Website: apple
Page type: billing-address
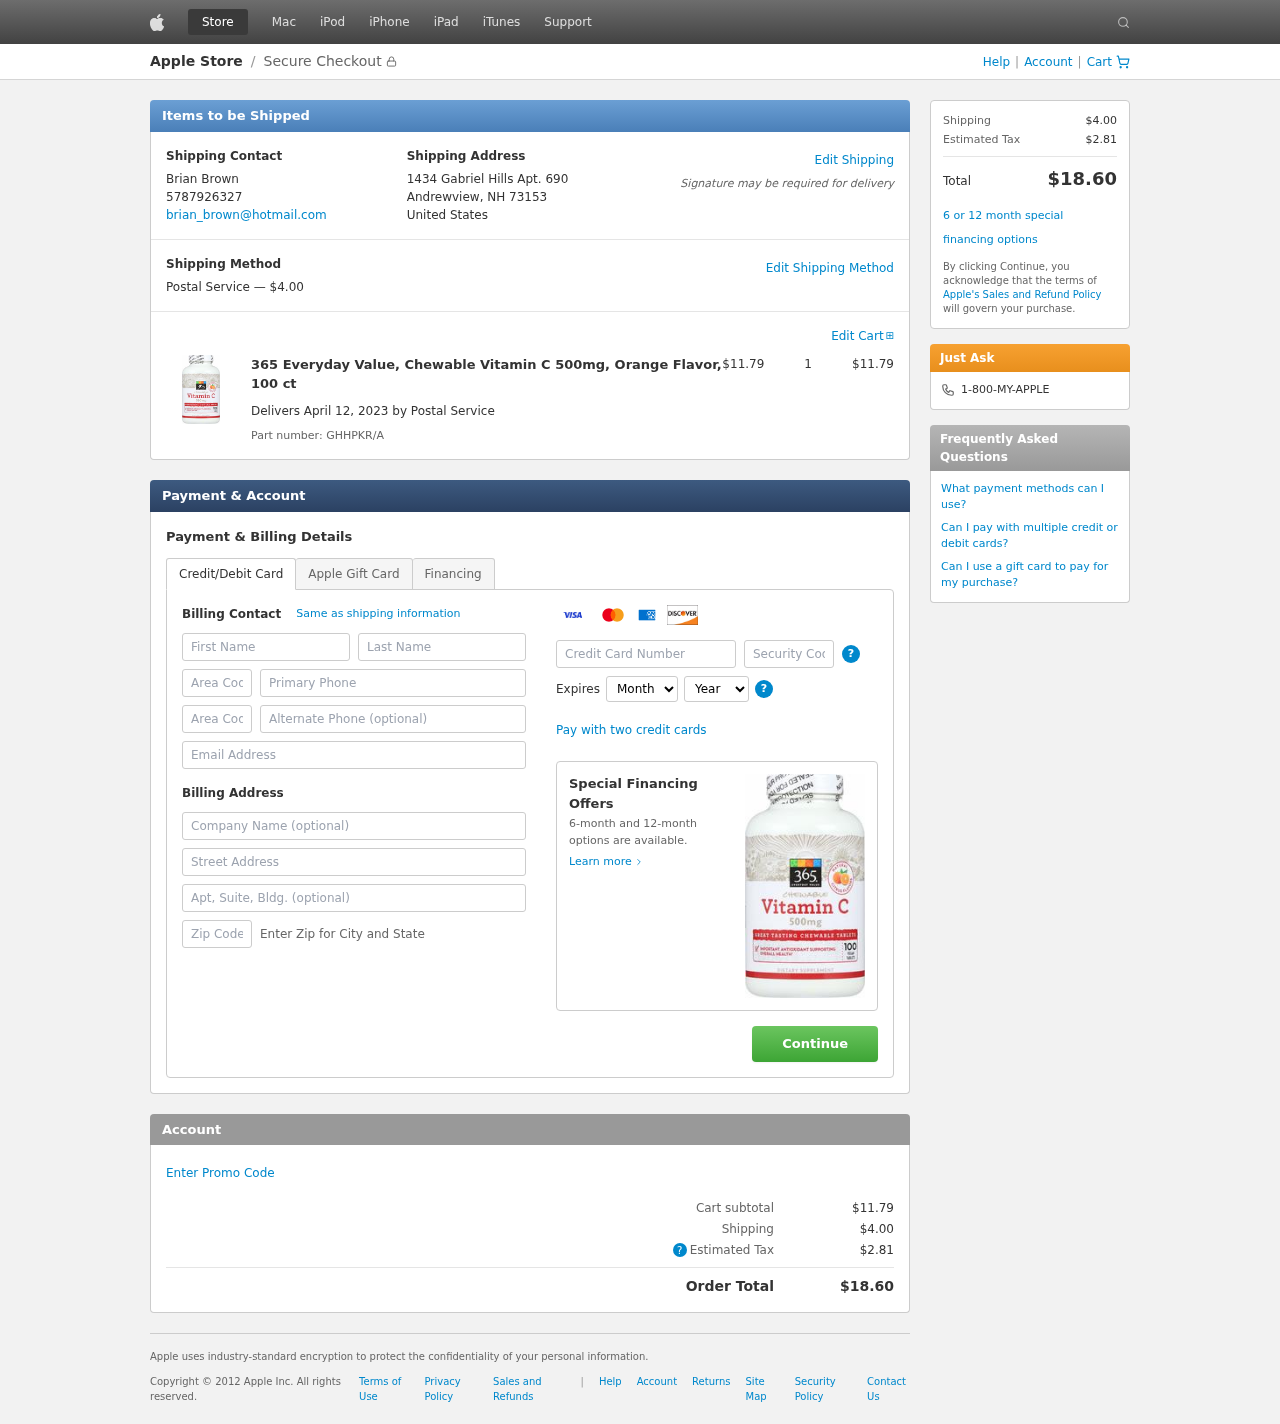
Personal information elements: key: PII_CARD_CVV
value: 708
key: PII_CARD_EXPIRY_MONTH
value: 10
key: PII_CARD_EXPIRY_YEAR
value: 26
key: PII_CARD_NUMBER
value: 2265 8616 0607 5936
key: PII_CITY_STATE_ZIP
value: Andrewview, NH 73153
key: PII_COMPANY
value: Thomas, Velazquez and Garcia
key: PII_COUNTRY
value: United States
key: PII_EMAIL
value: brian_brown@hotmail.com
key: PII_FIRSTNAME
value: Brian
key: PII_FULLNAME
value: Brian Brown
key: PII_LASTNAME
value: Brown
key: PII_PHONE
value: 5787926327
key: PII_PHONE_ALT
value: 8067797530
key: PII_PHONE_ALT_AREA
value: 806
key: PII_PHONE_AREA
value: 578
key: PII_POSTCODE2
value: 98270
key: PII_STREET
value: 1434 Gabriel Hills Apt. 690
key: PII_STREET2
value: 59229 Fowler Points
Product elements: key: PRODUCT1_NAME
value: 365 Everyday Value, Chewable Vitamin C 500mg, Orange Flavor, 100 ct
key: PRODUCT1_PRICE
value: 11.79
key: PRODUCT1_QUANTITY
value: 1
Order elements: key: ORDER_SHIPPING_COST
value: $4.00
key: ORDER_SUBTOTAL
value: $11.79
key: ORDER_DELIVERY_DATE
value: April 12, 2023
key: ORDER_PART_NUMBER
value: GHHPKR/A
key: ORDER_TAX
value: $2.81
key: ORDER_TOTAL
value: $18.60